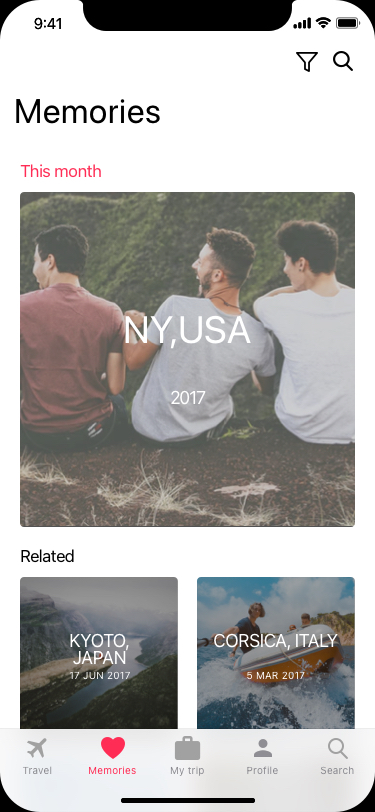
Text in this UI design:
BERLIN, GERMANY
5 MAR 2017
CORSICA, ITALY
17 JUN 2017
KYOTO,
JAPAN
Related
2017
NY,USA
This month
Memories